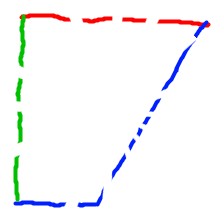
Shape: trapezoid